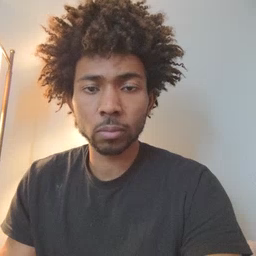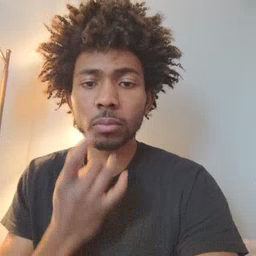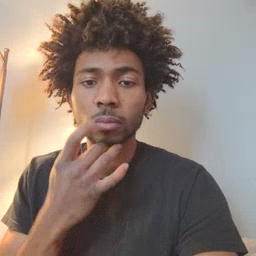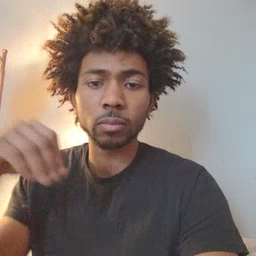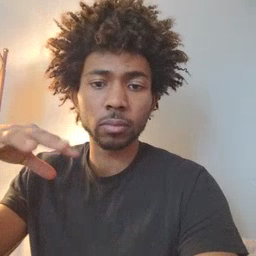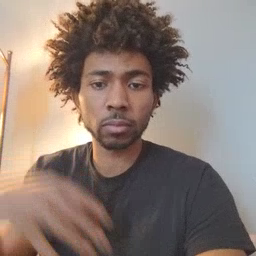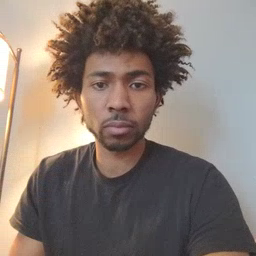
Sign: lamp